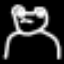
Label: frog